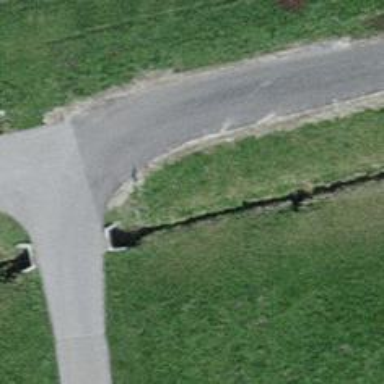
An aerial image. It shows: There is tunnel.